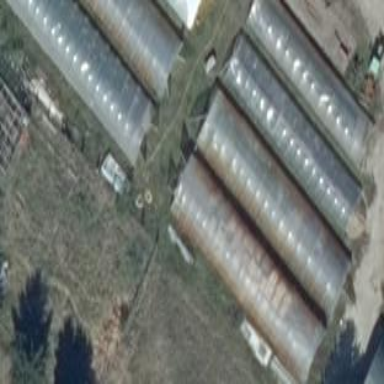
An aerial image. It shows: Greenhouse with round roof along its orientation.